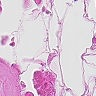
Metastatic tissue present: no